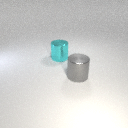
large gray metal cylinder to the right of large cyan metal cylinder